Question: I have a long list of articles which I grouped by category, how can I limit it so each category will have only 4 (or any other number) items?
My input is:

and I want only 4 articles on each section
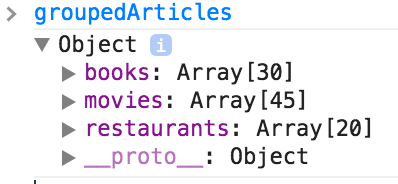
Answer: Map the object values to sliced versions of themselves:
'''
_.mapObject(groupedArticles, function(group) { return group.slice(0, 4); })
'''